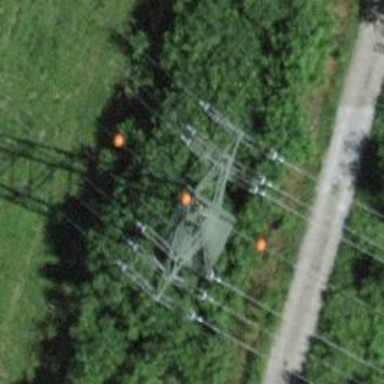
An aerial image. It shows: Power line in the image.